Interaction volume radius: 10 \u00c5
Interaction volume height: 30 \u00c5
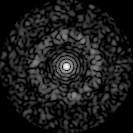
Disorder parameter: 0.8397